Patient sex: F
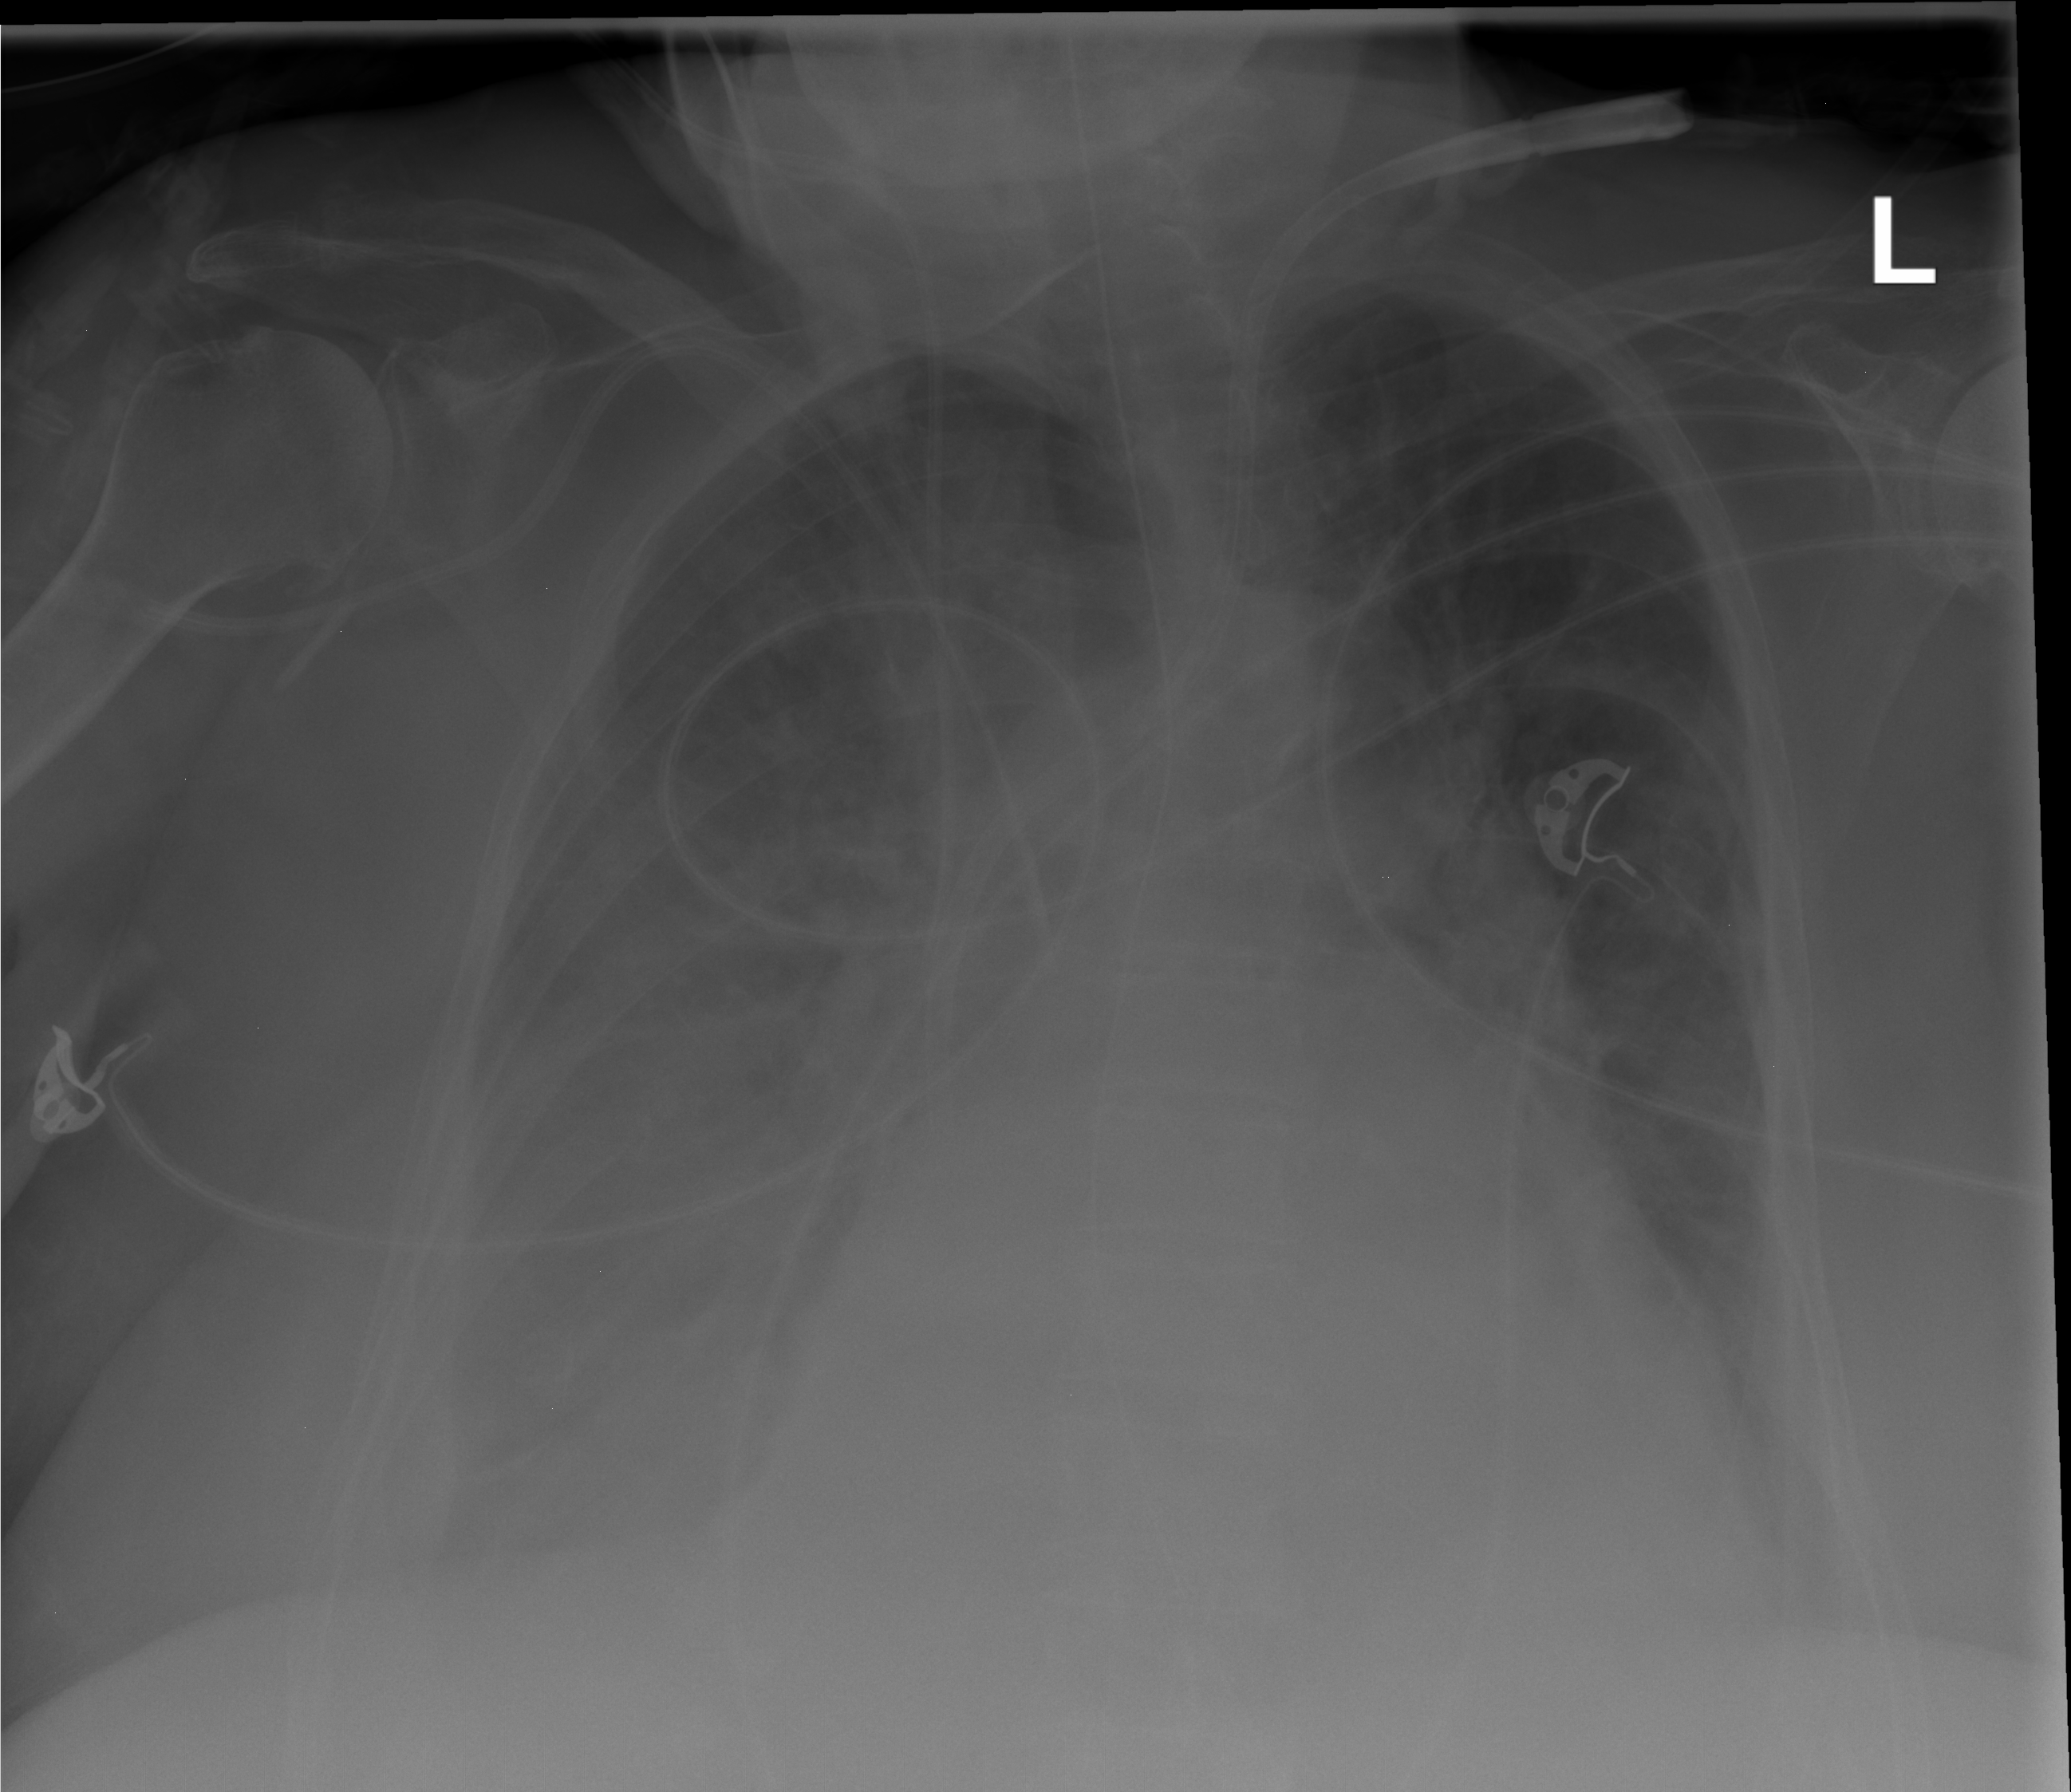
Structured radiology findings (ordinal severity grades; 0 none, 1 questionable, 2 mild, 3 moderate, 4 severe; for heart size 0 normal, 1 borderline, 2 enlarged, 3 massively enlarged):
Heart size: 2
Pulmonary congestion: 0
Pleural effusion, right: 3
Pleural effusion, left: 2
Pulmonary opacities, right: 0
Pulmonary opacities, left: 0
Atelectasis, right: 2
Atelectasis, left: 0